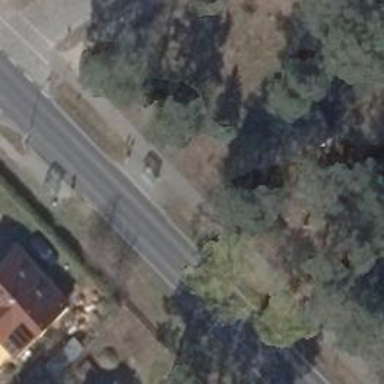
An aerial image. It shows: Footway.